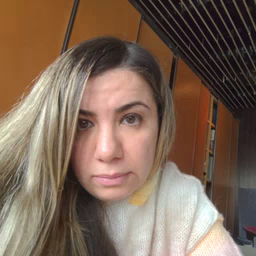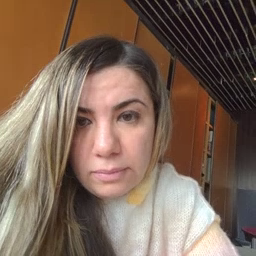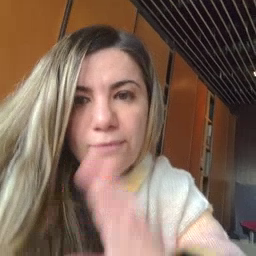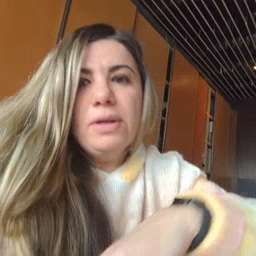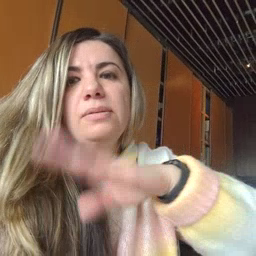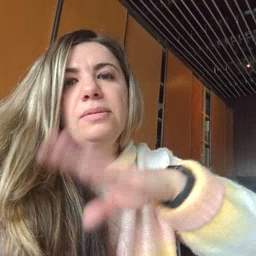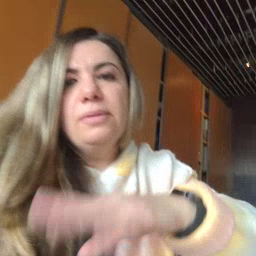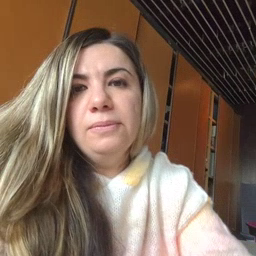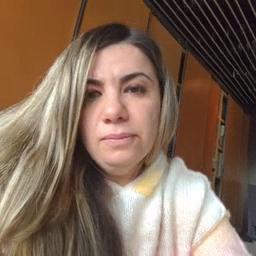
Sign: fall